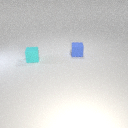
small blue rubber cube behind small cyan rubber cube